Field crop: maize
Growth stage: 2
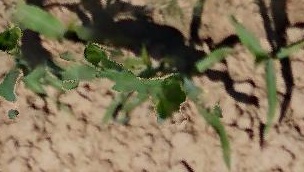
Species: maize